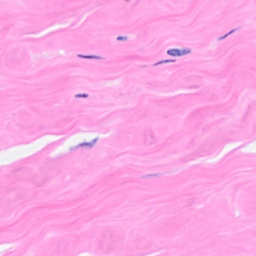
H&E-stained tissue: Breast